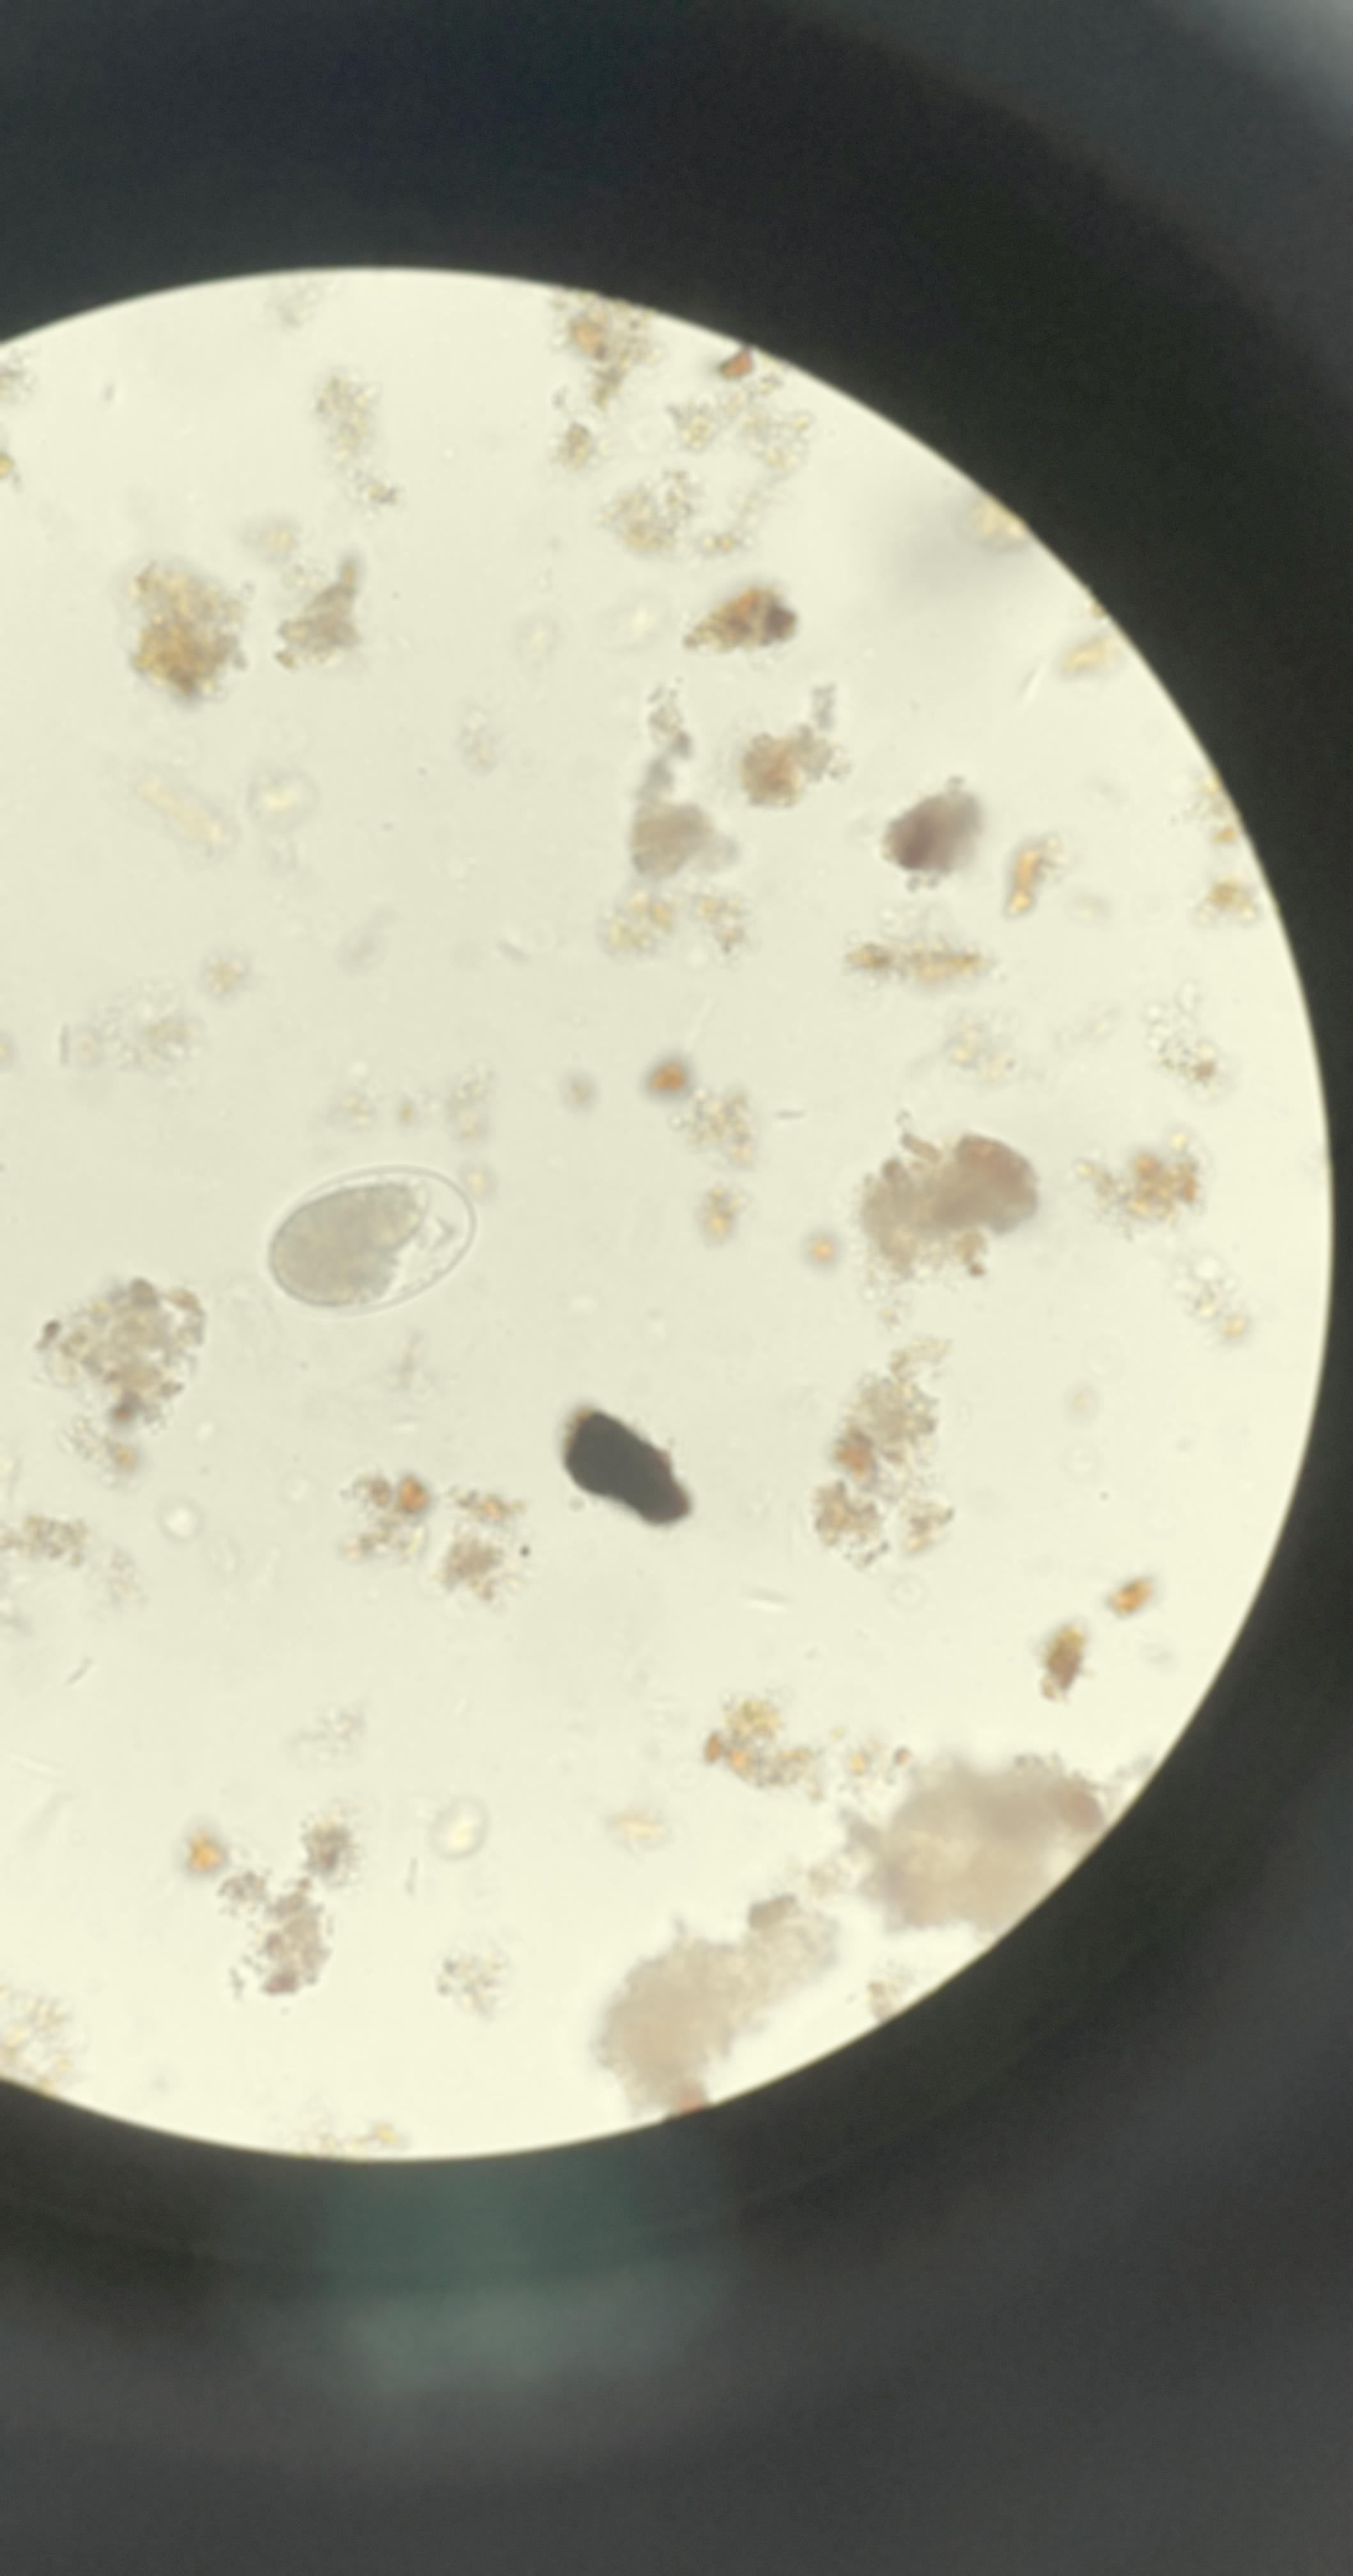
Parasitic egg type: Hookworm egg